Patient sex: M
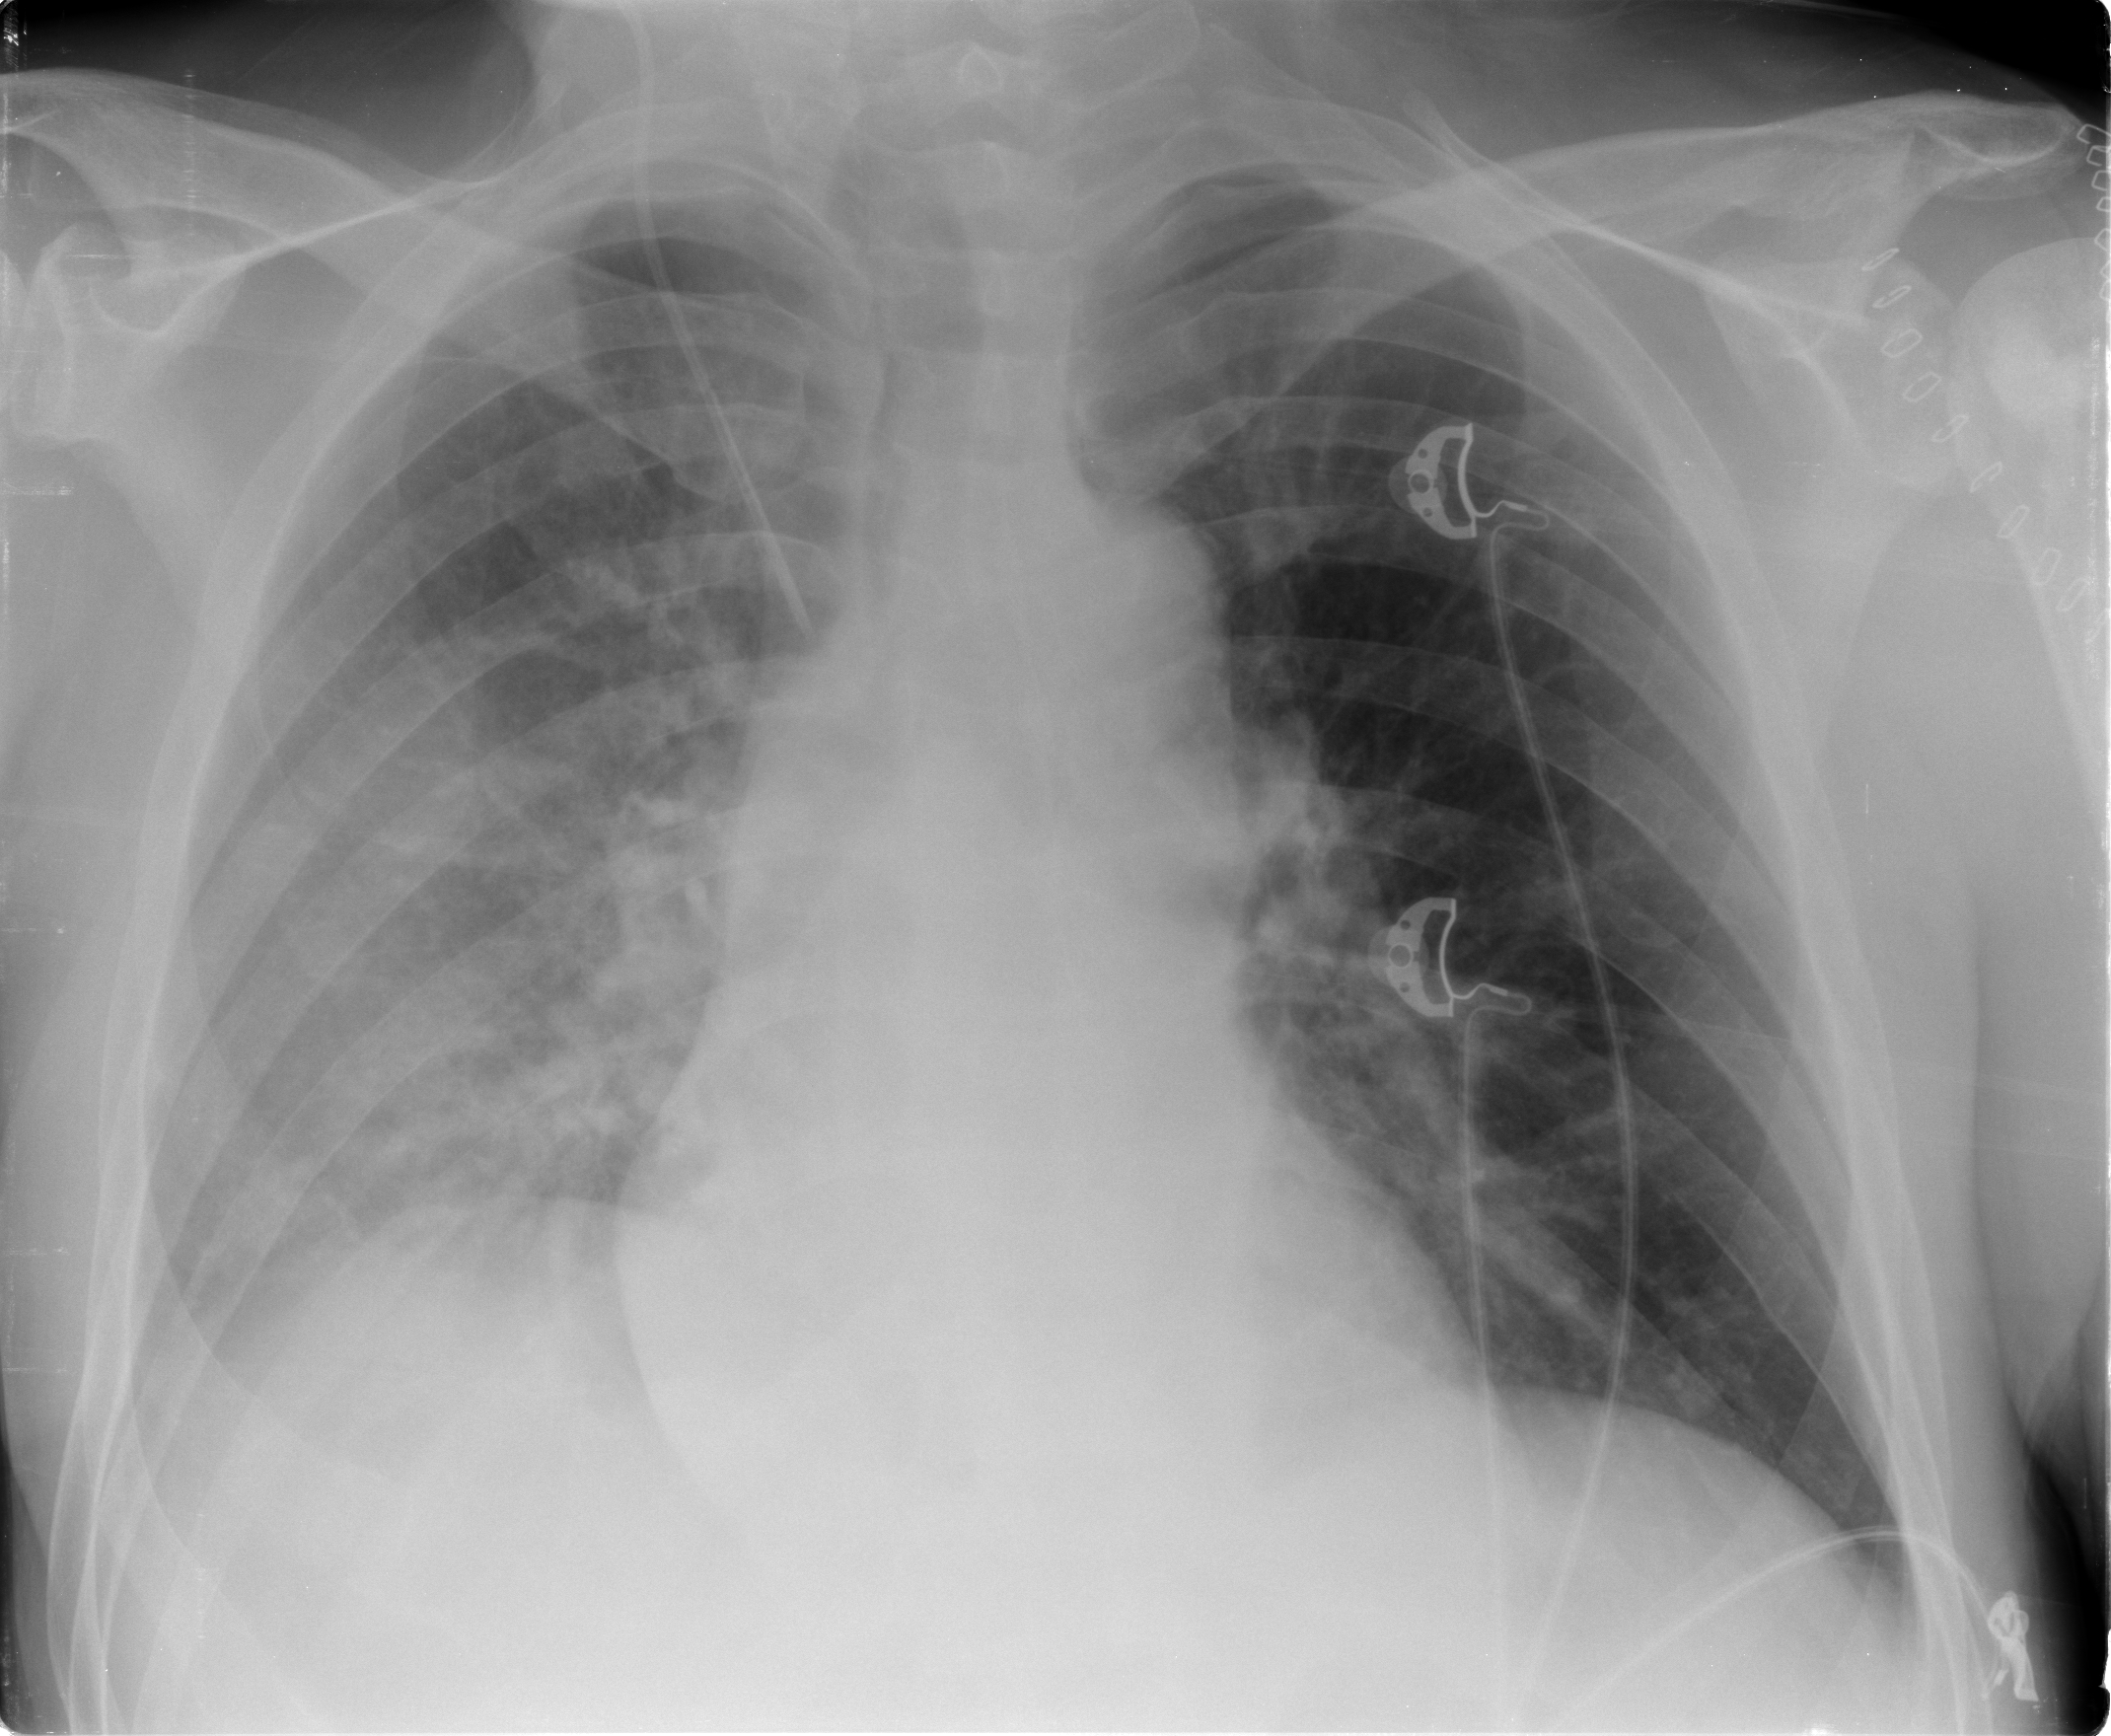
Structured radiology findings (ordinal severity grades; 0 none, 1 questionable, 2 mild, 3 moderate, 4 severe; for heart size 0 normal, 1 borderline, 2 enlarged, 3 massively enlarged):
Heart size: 0
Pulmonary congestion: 2
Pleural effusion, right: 2
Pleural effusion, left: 0
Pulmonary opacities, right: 2
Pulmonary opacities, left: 0
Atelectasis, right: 2
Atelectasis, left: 0